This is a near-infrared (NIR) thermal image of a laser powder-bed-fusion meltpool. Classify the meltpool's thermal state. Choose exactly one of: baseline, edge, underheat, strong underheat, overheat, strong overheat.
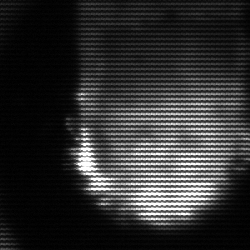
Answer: baseline